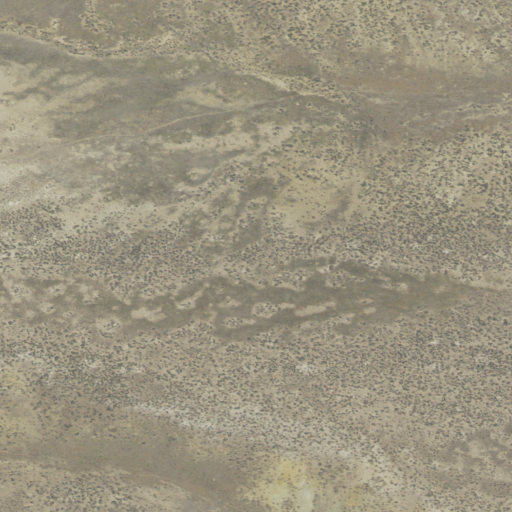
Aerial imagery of depression(s) in Oregon named Quartz Mountain Basin containing grassland and shrub